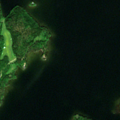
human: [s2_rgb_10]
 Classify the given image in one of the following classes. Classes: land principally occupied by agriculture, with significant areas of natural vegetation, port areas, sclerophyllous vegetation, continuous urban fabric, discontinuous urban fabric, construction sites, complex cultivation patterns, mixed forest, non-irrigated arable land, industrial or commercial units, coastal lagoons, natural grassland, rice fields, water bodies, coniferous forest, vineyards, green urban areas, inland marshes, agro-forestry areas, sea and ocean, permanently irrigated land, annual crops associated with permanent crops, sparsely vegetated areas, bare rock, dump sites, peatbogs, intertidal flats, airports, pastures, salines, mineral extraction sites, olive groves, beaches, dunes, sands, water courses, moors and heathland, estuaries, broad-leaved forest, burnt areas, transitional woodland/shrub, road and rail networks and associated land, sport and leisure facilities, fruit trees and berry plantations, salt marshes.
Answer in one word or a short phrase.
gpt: coniferous forest, mixed forest, water bodies